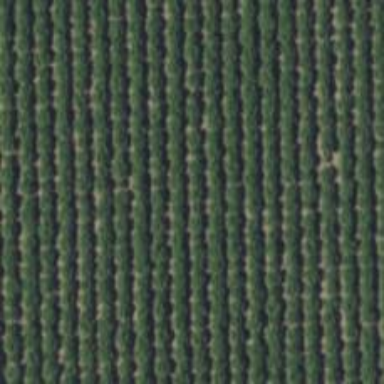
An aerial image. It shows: Orchard.